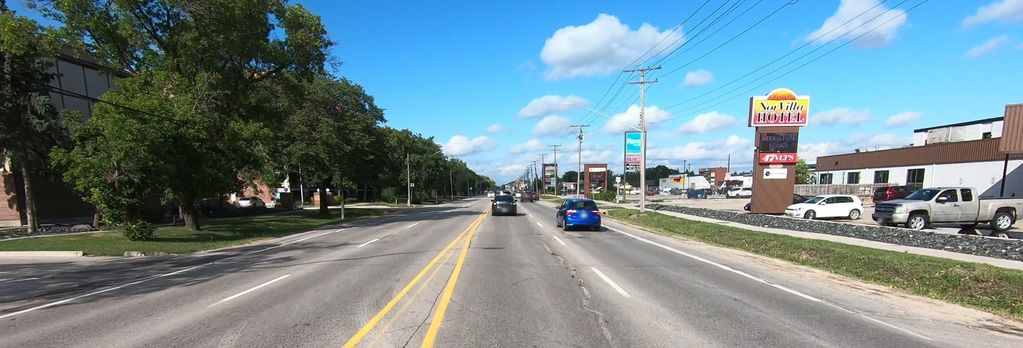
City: winnipeg